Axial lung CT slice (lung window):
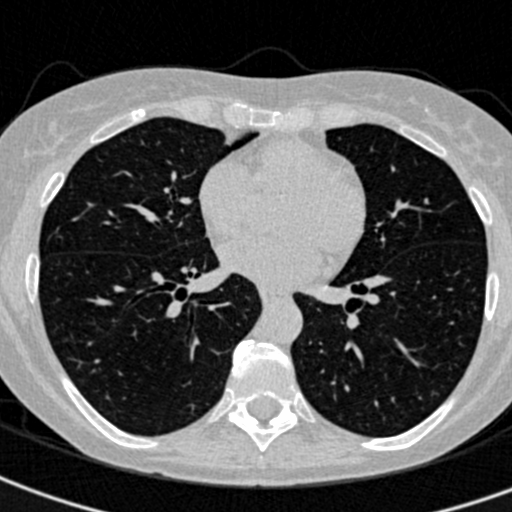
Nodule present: no